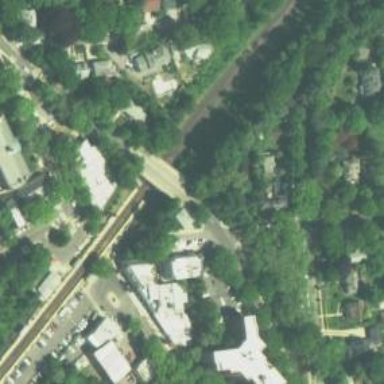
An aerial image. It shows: Secondary road crossing bridge.